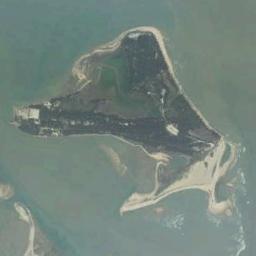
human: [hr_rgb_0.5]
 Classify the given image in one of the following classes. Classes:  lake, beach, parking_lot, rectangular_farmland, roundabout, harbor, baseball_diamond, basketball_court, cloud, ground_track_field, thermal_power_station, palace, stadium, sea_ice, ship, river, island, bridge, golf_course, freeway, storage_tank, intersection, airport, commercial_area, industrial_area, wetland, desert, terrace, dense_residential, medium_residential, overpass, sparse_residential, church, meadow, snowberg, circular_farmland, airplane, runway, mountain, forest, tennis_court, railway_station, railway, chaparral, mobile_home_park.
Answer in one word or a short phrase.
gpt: island